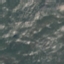
Land use / land cover class: HerbaceousVegetation